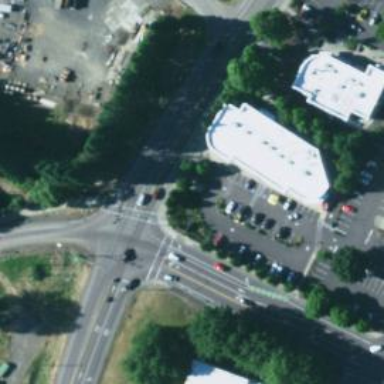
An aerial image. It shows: Solid stop line on the road.